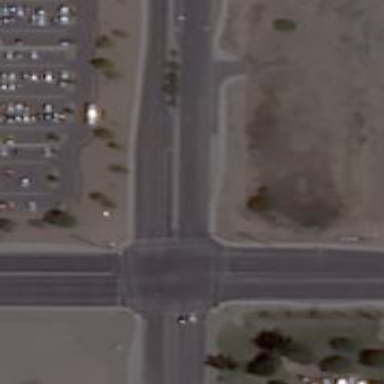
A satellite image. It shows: Solid stop line on the road.